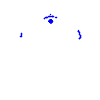
Particle: kaon